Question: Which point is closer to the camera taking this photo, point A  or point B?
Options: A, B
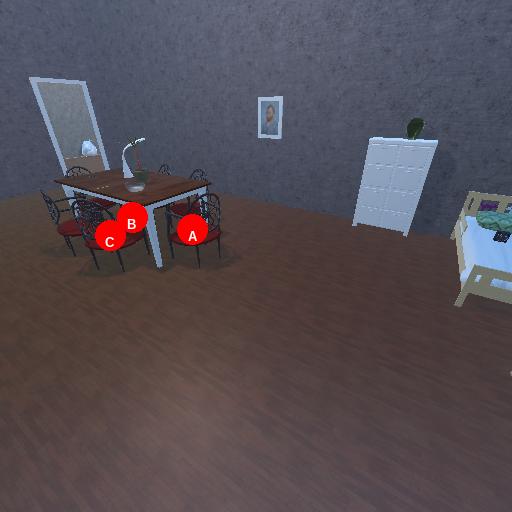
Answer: A